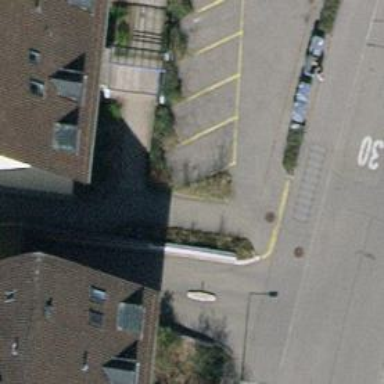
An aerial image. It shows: Urban tree adds touch of nature to the surroundings.